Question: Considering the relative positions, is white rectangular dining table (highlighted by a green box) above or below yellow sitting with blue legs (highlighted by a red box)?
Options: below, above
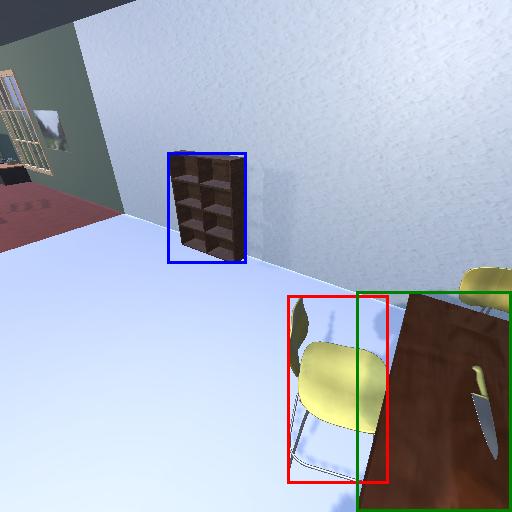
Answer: below